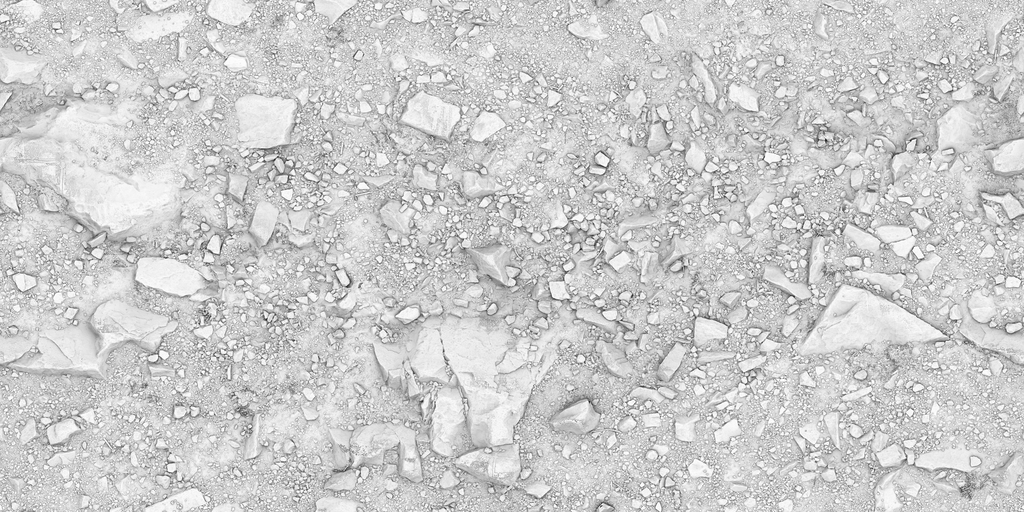
Texture map type: AmbientOcclusion